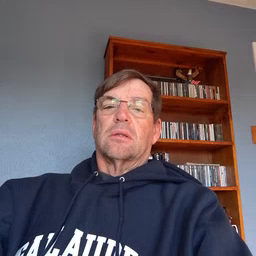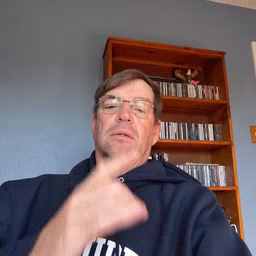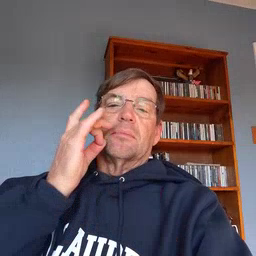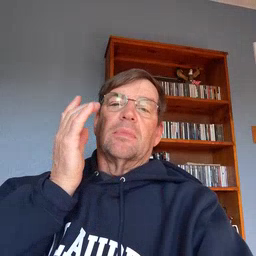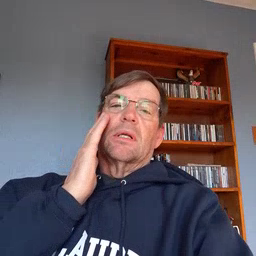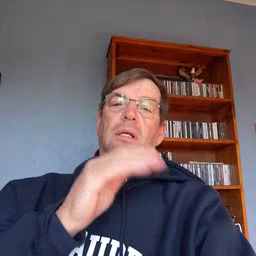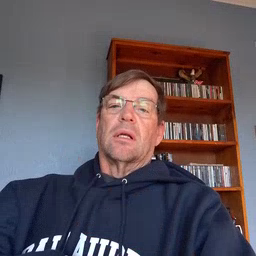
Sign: bee